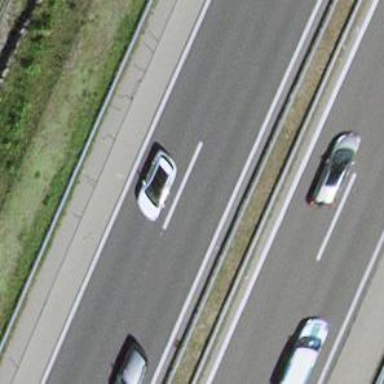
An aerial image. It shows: Asphalt motorway.